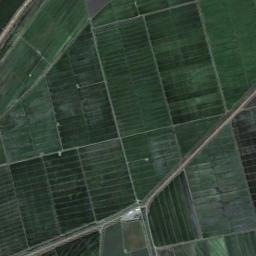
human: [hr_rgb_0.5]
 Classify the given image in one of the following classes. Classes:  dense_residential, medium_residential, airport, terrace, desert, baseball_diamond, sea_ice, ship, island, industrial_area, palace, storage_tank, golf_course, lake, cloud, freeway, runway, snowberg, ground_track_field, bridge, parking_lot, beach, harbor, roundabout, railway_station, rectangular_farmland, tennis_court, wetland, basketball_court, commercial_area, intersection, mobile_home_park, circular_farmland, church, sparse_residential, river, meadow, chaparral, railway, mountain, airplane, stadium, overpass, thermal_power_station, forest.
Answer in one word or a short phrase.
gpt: rectangular_farmland